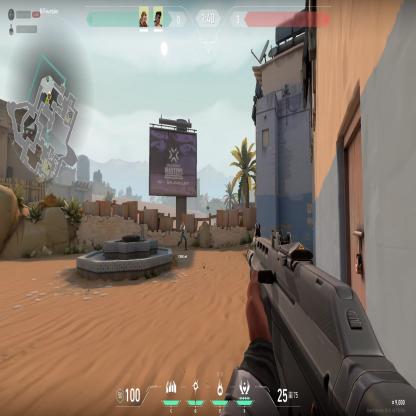
Label: teammate